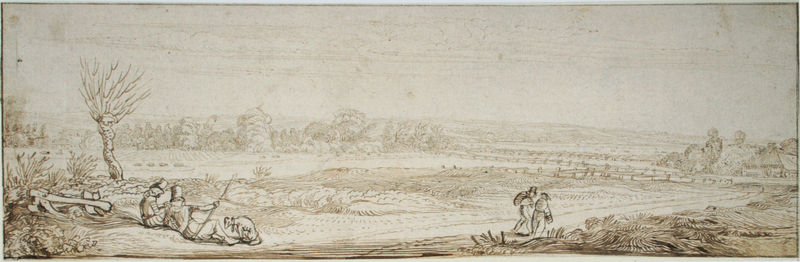
Titel: Dünenlandschaft mit zwei Rastenden
Künstler: Jan II van de Velde
Standort: Wien
Institution: Albertina
Schlagwörter: hat, men, people, white, women, bench, black, country, figures, grey, old, painting, sit, sitting, brown, plant, wood, clouds, man, sky, tree, background, building, field, house, landscape, nature, sand, lane, street, trees, snow, winter, autumn, grass, river, bushes, path, plants, road, drawing, paper, black and white, dog, etching, hats, sketch, walking, couple, wind, bridge, fence, person, walk, art, ground, animal, bush, farm, farmer, bare, branches, cane, fields, resting, vegetation, dutch, desert, dry, top hat, humans, tan, barren, stick, staff, wanderer, reclining, sack, lack, hay, bleak, pause, countryside, cylinder, spear, journey, tired, bag, mans, walker, farmhouse, backpack, laying, guy, parchment, rod, top hats, guys, width, velde, fenc, sittingb, surender